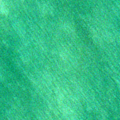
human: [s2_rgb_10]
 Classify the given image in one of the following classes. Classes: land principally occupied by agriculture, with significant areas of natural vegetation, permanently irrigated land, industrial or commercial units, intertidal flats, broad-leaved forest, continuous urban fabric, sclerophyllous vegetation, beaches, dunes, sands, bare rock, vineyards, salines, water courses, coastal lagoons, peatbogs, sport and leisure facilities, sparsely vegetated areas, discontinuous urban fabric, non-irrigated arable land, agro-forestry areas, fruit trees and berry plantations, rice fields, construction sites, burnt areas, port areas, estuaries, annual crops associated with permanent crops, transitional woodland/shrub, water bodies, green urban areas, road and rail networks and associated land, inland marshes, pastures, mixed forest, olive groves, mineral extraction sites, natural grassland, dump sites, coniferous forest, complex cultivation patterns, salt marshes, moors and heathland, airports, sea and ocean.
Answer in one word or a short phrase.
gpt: sea and ocean